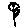
Label: flower